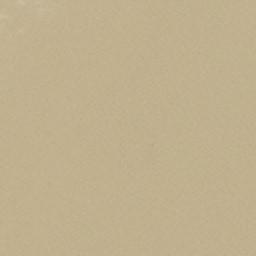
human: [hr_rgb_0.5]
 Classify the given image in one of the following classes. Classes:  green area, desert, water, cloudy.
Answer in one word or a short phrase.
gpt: desert